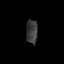
Tissue: prostate
Cell type: Epithelial cells
Senescence score: 0.3077
Nuclear area (px): 272
Mean DAPI intensity: 58.055